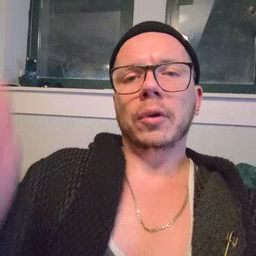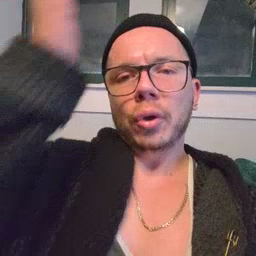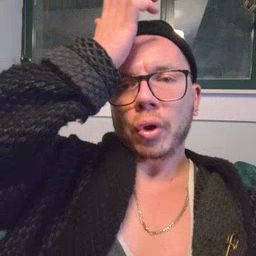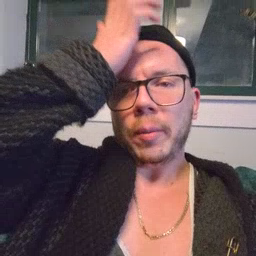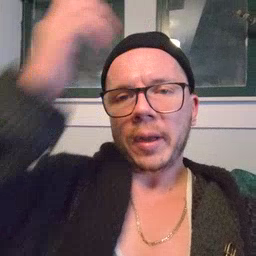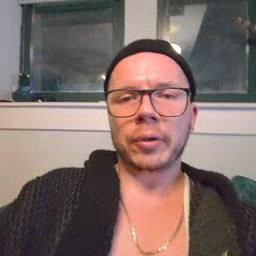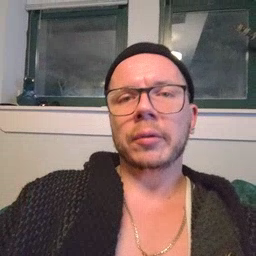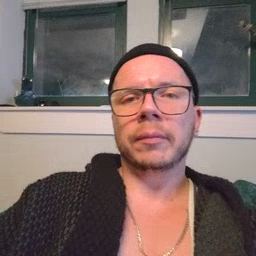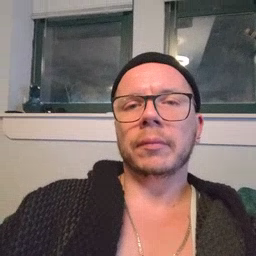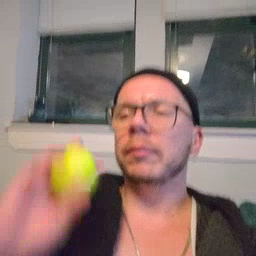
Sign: garbage